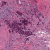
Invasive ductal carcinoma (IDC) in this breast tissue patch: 1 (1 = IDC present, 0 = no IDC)